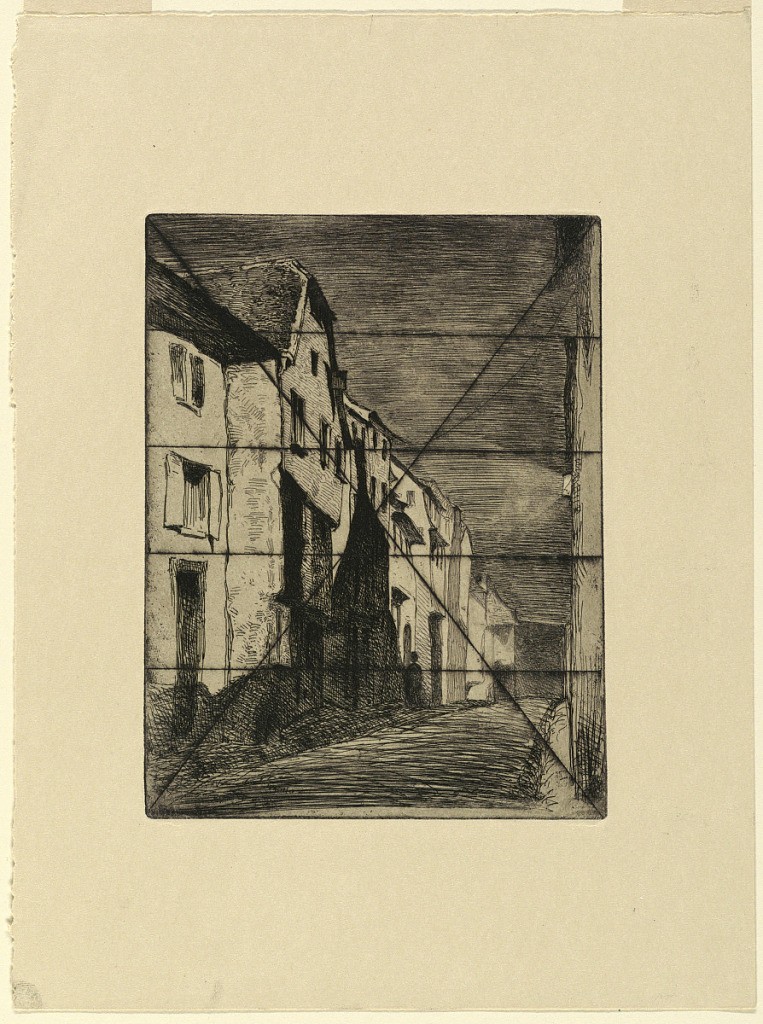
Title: Street at Saverne
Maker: James McNeill Whistler, American, 1834–1903
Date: ca. 1858
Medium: etching and open bite or sandpaper ground on paper, canceled plate
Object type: Print
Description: A night scene in a narrow village street. The buildings are bathed in brilliant moonlight, left. A lantern shines on a building, right. The plate is crossed by bisecting lines from the four corners and four parallel horizontal lines, all in dry point.